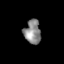
Tissue: skin
Cell type: Epithelial cells
Senescence score: 0.1697
Nuclear area (px): 388
Mean DAPI intensity: 137.245